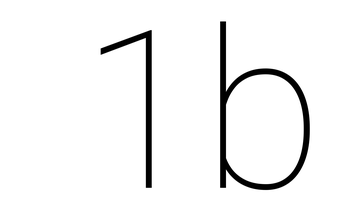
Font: Roboto_Thin